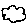
Label: cloud